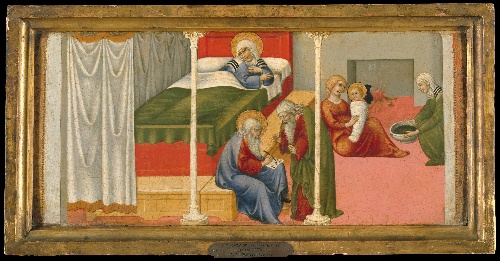
Title: The Birth and Naming of Saint John the Baptist
Artist: Sano di Pietro (Ansano di Pietro di Mencio)
Artist bio: Italian, Siena 1405–1481 Siena
Date: 1450–60
Object type: Predella panel
Classification: Paintings
Medium: Tempera and gold on wood
Dimensions: Overall, with engaged (modern) frame: 9 5/8 × 18 7/8 in. (24.4 × 47.9 cm)
painted surface: 8 1/8 × 16 7/8 in. (20.6 × 42.9 cm)
Department: Robert Lehman Collection
Credit line: Robert Lehman Collection, 1975
Accession year: 1975
Repository: Metropolitan Museum of Art, New York, NY
Tags: Infants|Beds|Men|Women|Saint John the Baptist